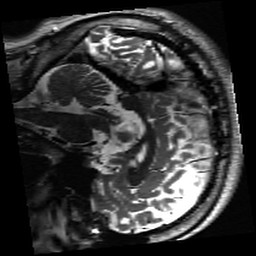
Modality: inplaneT2
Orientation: sagittal